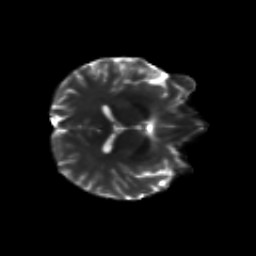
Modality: T2w
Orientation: axial
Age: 34
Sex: male
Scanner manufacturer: siemens
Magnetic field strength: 3 T
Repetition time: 8.8 s
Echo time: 0.085 s